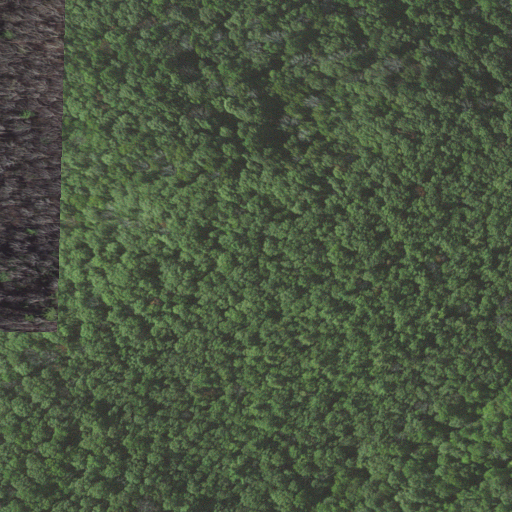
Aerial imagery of mountain in Virginia named Wigwam Mountain containing deciduous forest and mixed forest